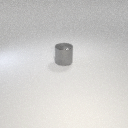
large gray metal cylinder